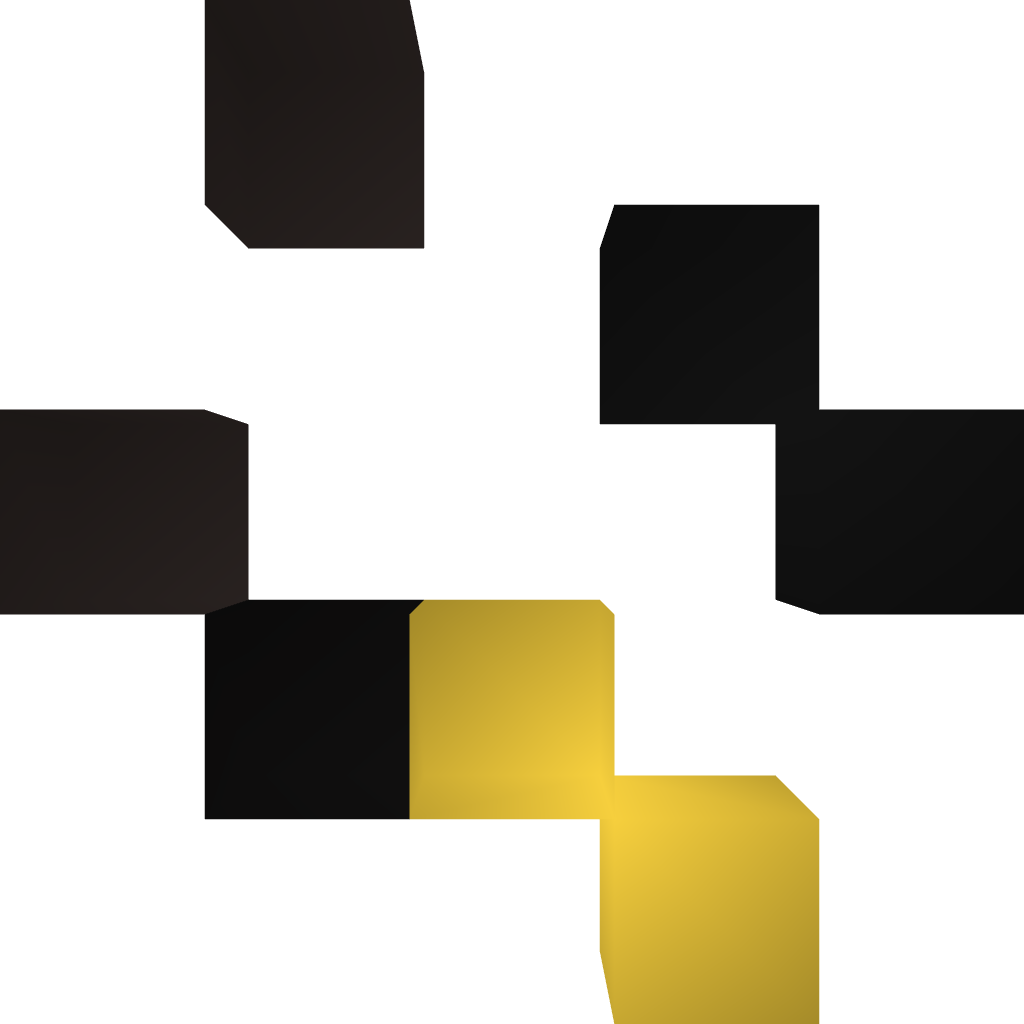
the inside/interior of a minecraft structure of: Shop (CommandBlock)